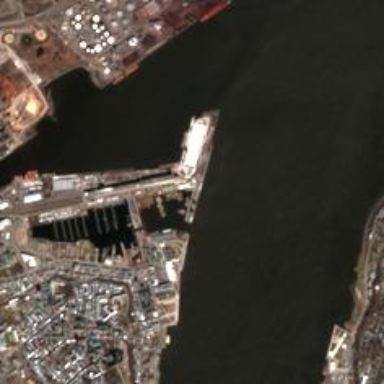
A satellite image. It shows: Man-made quay.